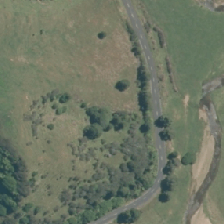
Land cover: broadleaved_indigenous_hardwood